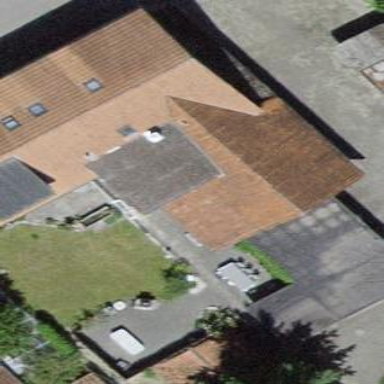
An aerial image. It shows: Garage.